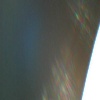
Label: sunburn